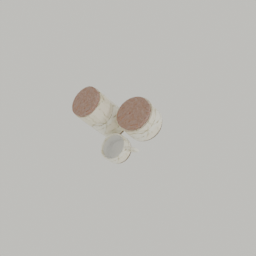
Label: tools